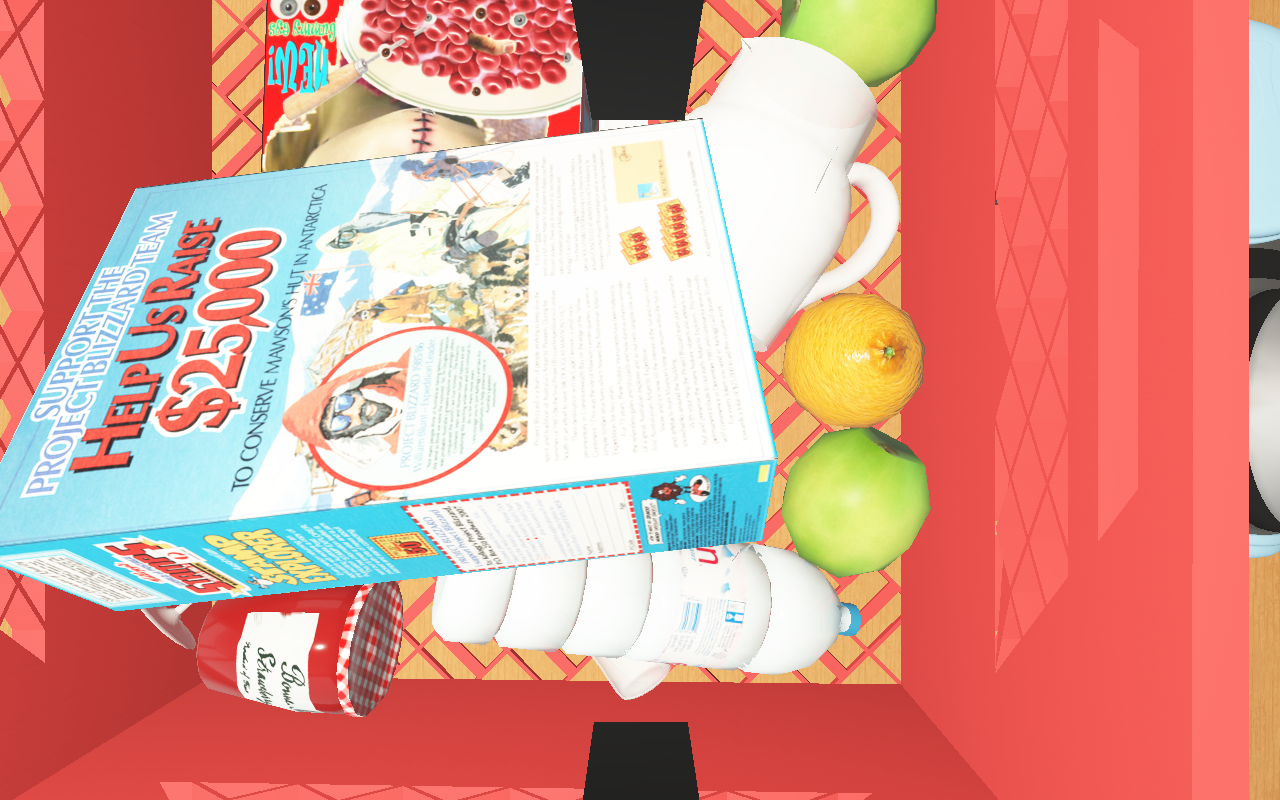
Objects in the scene:
carafe
water bottle
apple
apple
orange
orange
plate
cereal box